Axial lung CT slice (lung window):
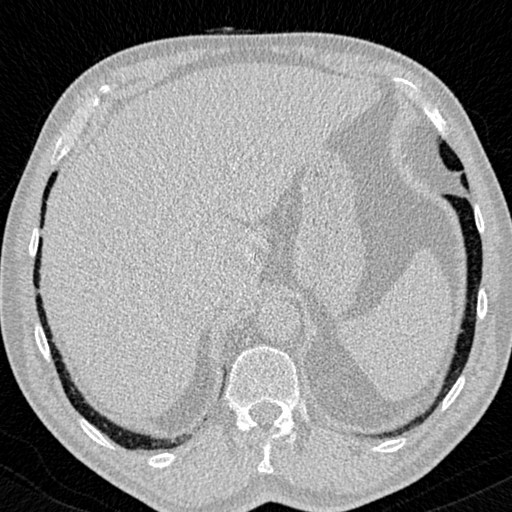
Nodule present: no